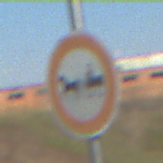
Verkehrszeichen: VerbotGespannfuhrwerke
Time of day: MorningAfternoon
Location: Outdoor (Nature)
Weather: PartlyCloudy
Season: NotSpecified
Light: Natural